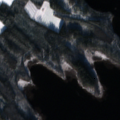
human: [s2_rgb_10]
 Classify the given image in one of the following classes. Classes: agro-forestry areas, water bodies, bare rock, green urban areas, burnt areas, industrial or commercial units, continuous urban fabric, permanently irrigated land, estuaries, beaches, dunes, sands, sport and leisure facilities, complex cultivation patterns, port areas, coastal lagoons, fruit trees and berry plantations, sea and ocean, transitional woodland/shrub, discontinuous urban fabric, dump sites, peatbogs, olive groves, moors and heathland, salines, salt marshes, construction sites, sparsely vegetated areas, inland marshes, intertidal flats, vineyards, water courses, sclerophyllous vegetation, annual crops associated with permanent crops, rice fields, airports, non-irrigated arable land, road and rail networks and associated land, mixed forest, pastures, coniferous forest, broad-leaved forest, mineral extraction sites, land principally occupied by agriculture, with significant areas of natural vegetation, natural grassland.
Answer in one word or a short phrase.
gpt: non-irrigated arable land, mixed forest, water bodies